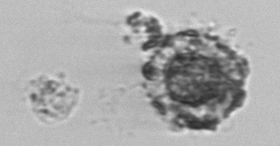
Label: unknown2